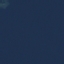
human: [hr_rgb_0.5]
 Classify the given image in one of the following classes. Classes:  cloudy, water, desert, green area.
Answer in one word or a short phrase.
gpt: water